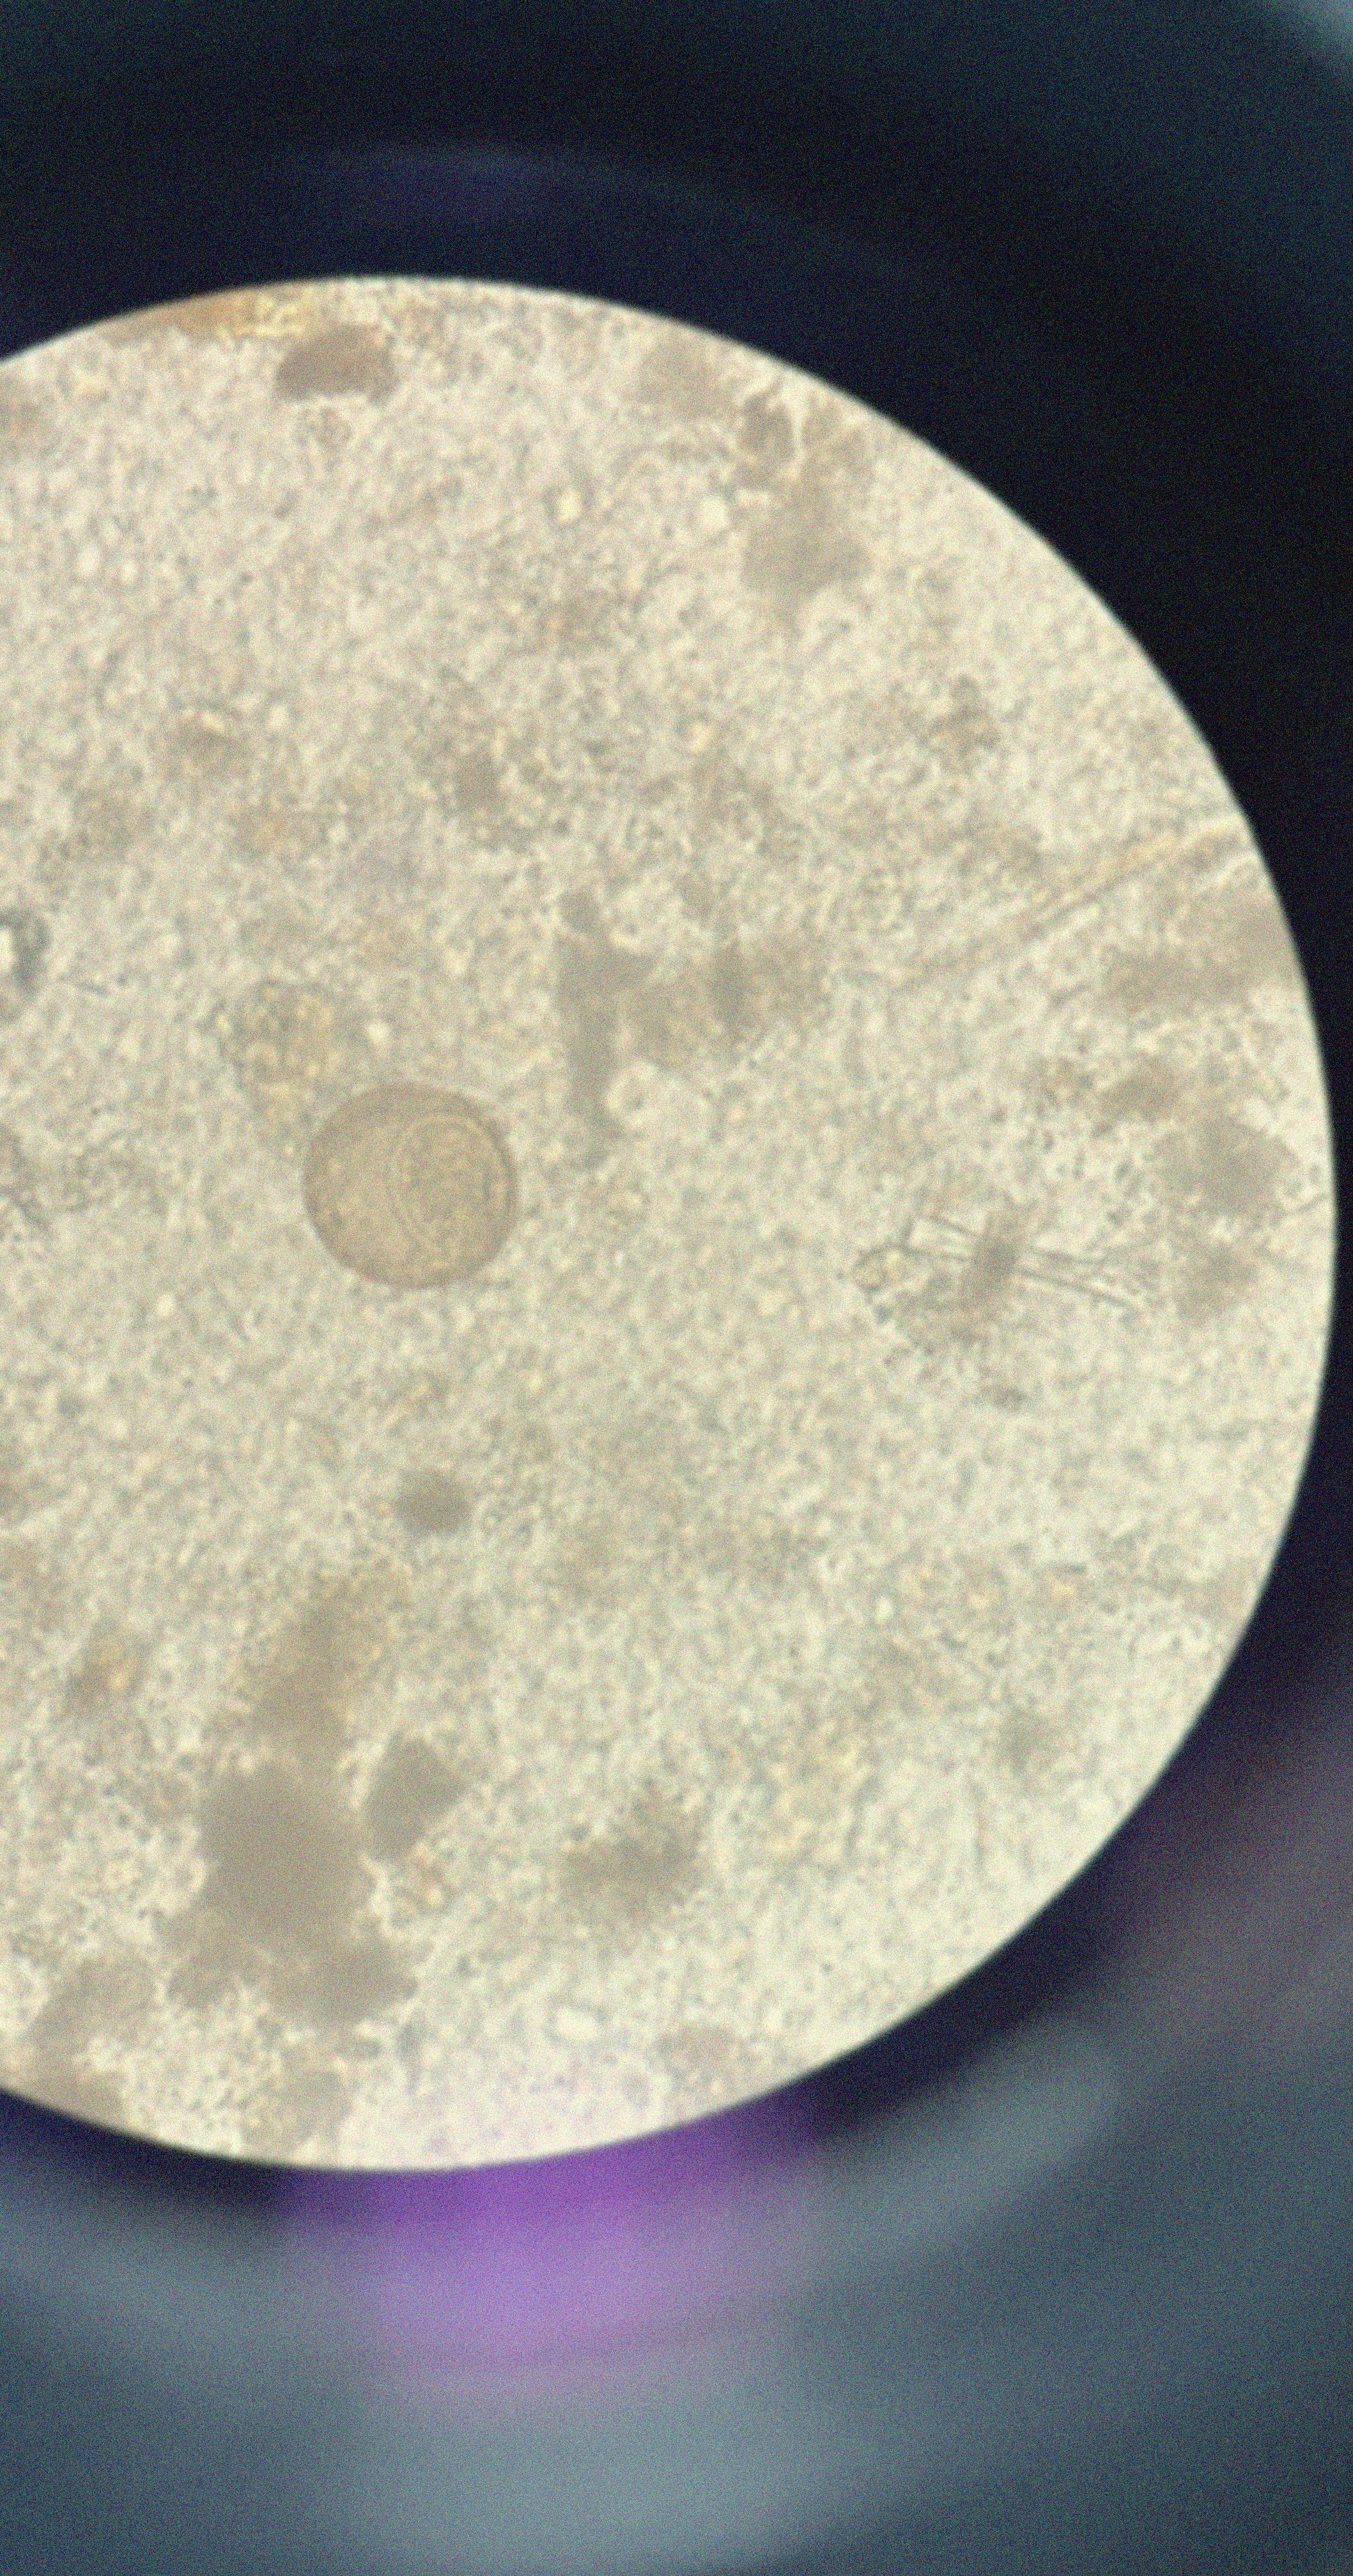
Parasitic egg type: Hymenolepis diminuta